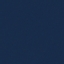
Land use / land cover: SeaLake